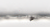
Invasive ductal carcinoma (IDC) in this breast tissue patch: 0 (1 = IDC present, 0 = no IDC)